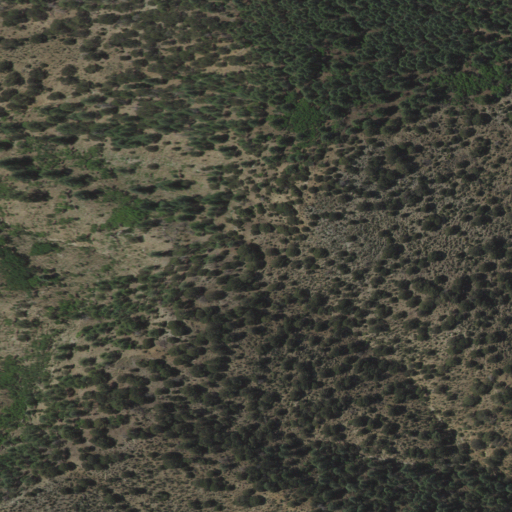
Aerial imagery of mountain in New Mexico named Black Mountain containing evergreen forest and shrub